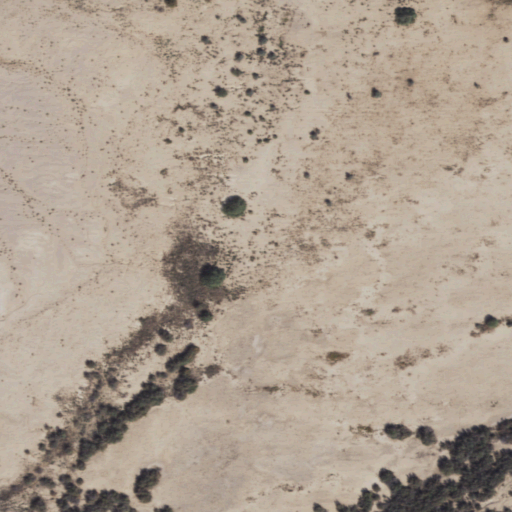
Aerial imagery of valley in Arizona named Hyder Valley containing shrub, barren land, cultivated crops, and grassland